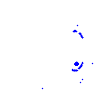
Particle: kaon